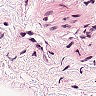
Metastatic tissue present: no